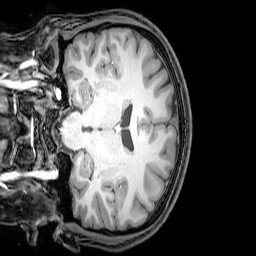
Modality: T1w
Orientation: coronal
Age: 19
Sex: male
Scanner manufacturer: philips
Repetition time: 0.008118 s
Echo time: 0.00373 s